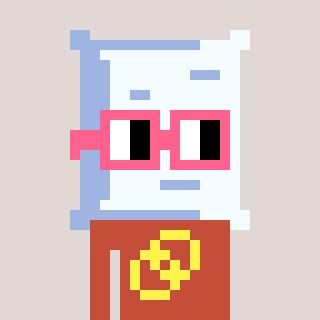
a pixel art character with square pink glasses, a pillow-shaped head and a rust-colored body on a warm background